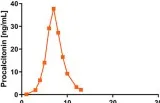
Clinical and treatment parameters of the patient during the 1st month after hospital admission. (A-H) show the time course of different laboratory parameters during the first 30 days following hospital admission.
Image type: pathology (immunostaining)